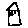
Label: house